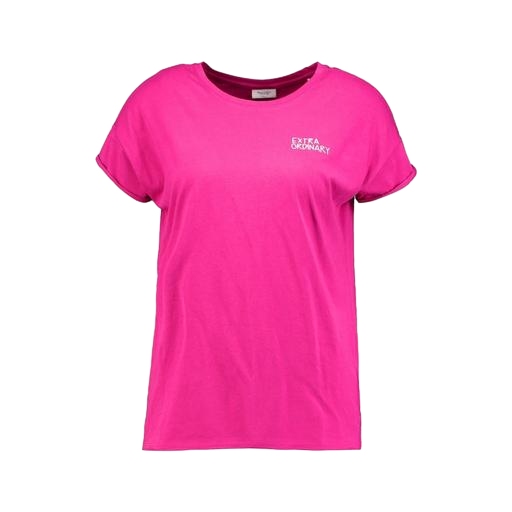
women's tee, pink boyfriend t-shirt, pink short-sleeve tee, white background